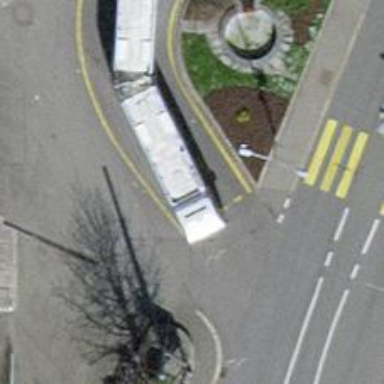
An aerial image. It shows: Trolleybus stop position for public transport.